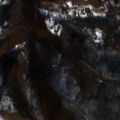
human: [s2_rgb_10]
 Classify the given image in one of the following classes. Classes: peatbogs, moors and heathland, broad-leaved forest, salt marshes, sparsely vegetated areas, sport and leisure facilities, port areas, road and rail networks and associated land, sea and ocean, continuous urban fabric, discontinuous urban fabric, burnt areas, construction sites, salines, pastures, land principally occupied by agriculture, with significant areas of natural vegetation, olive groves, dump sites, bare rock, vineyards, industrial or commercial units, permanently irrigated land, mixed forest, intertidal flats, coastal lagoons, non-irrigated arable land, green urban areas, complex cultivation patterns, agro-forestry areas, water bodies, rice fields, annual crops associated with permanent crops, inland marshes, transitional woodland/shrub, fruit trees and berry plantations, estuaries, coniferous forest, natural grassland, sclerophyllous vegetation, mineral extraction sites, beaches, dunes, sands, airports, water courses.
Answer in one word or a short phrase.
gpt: land principally occupied by agriculture, with significant areas of natural vegetation, broad-leaved forest, transitional woodland/shrub